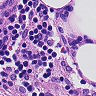
Metastatic tissue present: no